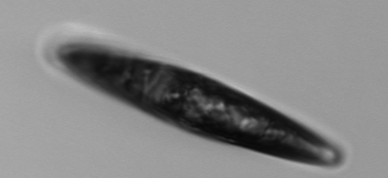
Label: Pleurosigma